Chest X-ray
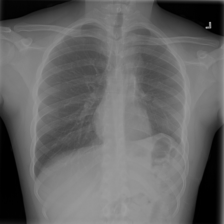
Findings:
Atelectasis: negative
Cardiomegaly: negative
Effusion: negative
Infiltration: negative
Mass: negative
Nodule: negative
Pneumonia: negative
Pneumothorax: negative
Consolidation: negative
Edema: negative
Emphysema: negative
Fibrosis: negative
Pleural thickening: negative
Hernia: negative